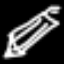
Label: pencil